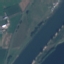
Label: River